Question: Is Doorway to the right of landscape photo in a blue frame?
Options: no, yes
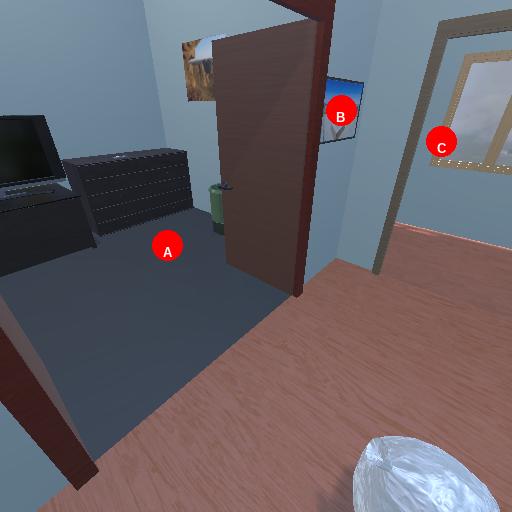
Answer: no